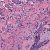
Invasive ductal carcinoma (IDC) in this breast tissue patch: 1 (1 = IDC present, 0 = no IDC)